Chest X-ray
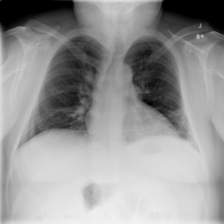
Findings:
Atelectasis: negative
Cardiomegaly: negative
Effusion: negative
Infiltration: negative
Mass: negative
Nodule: negative
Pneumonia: negative
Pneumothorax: negative
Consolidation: negative
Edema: negative
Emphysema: negative
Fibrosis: negative
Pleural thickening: negative
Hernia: negative